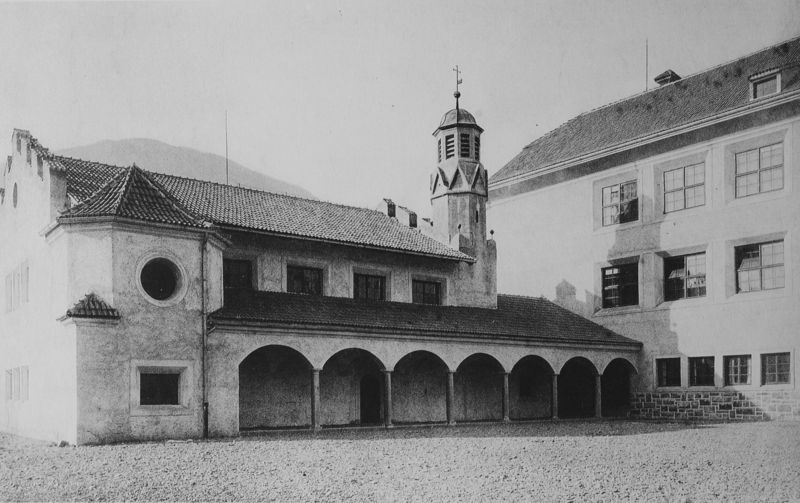
Titel: Ansicht Schule und Betsaal, Lana an der Etsch
Künstler: Theodor Fischer
Standort: Lana an der Etsch
Institution: Schule und Betsaal
Schlagwörter: berg, himmel, schatten, kirchturm, fenster, frankreich, glas, grau, schwarz, säulen, weiss, zeichnung, anlage, dach, gebäude, haus, haube, architektur, steine, kirche, kreis, rund, turm, deutschland, spanien, bogen, italien, süden, schule, schotter, dächer, giebel, ziegel, grafik, hof, platz, rundbogen, galerie, foto, fotografie, bögen, fugen, arkade, wohnhaus, burg, glockenturm, kloster, kreuz, türmchen, rundfenster, schwarz-weiß, stift, arkaden, schloß, mittelalter, kapelle, stall, etagen, hahn, vordach, geometrie, niedrig, basilika, kirce, säulengang, antenne, kreuzgang, attika, kreut, torbögen, rotunde, bogengang, rustica, pyramidendach, baustil, zweistockwerkig, zone, spital, windrose, torhalle, lorsch, schloßkirche, kiesboden, arrkader